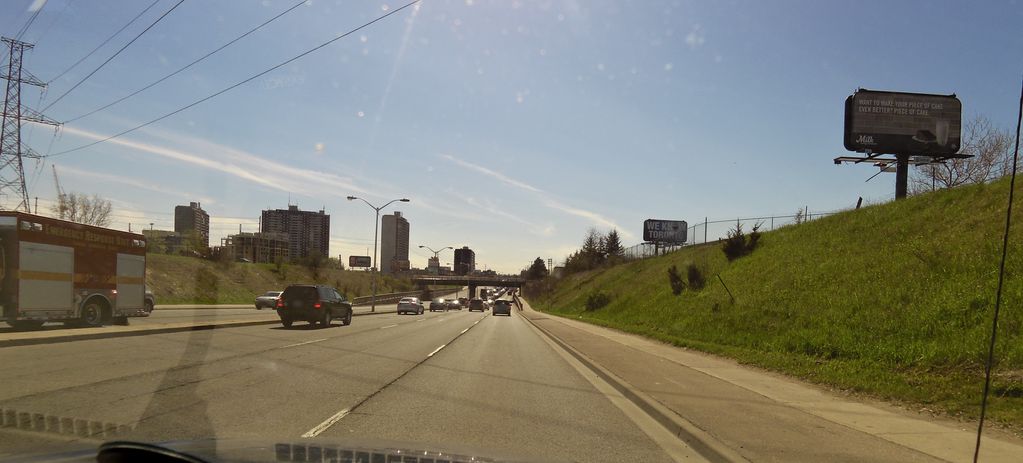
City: toronto